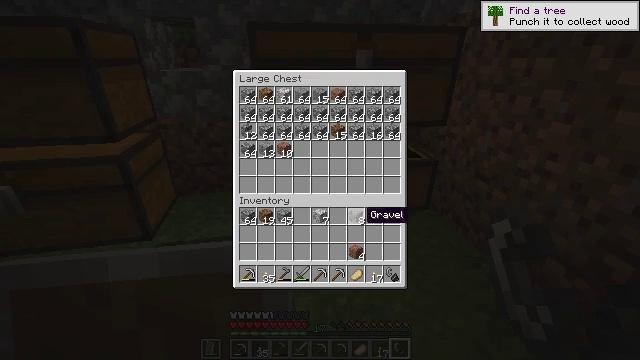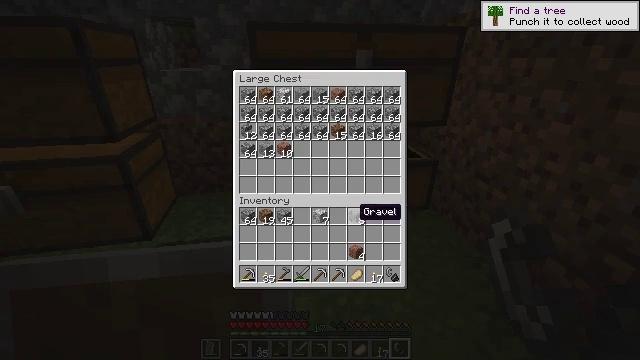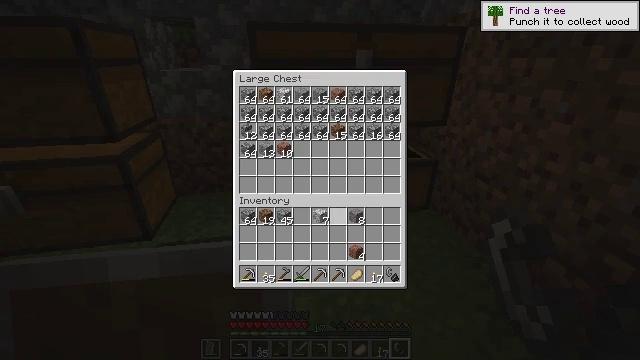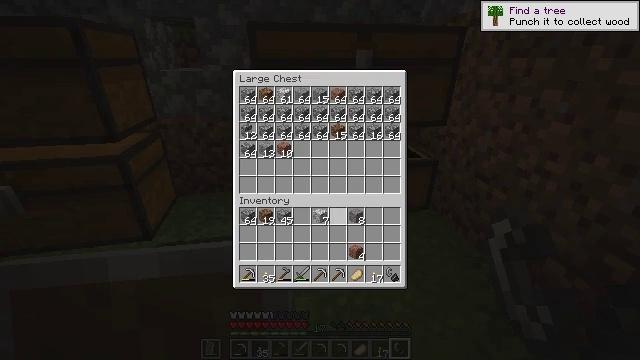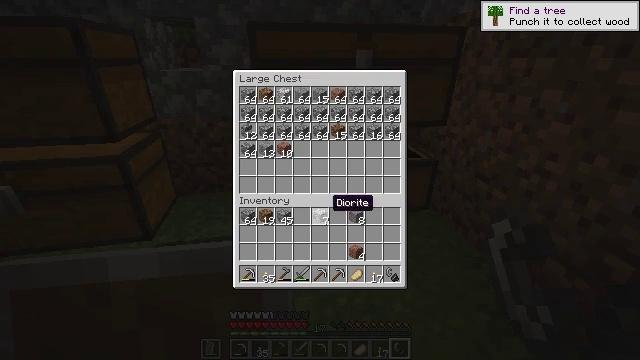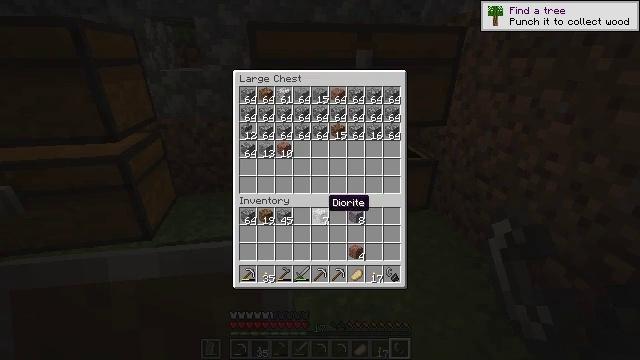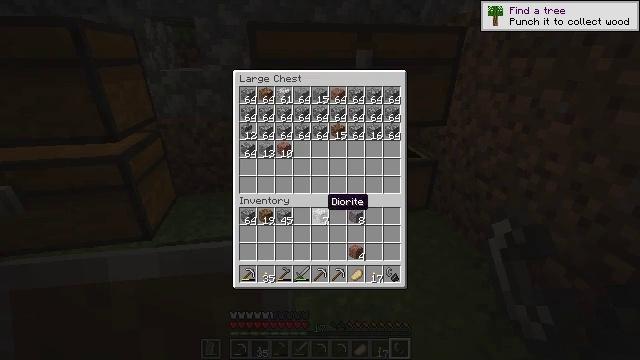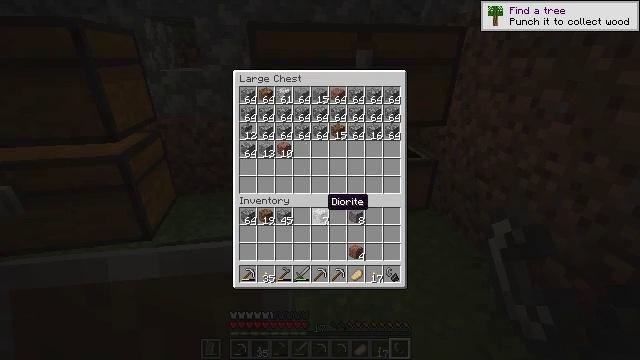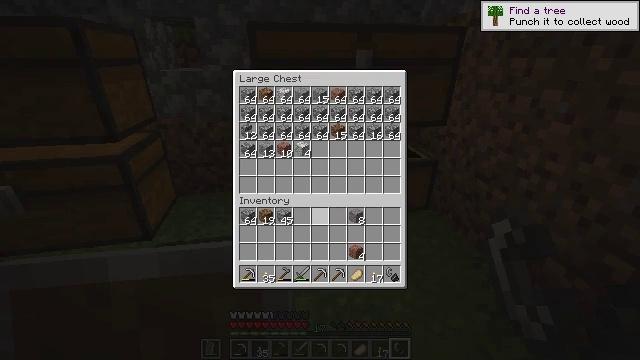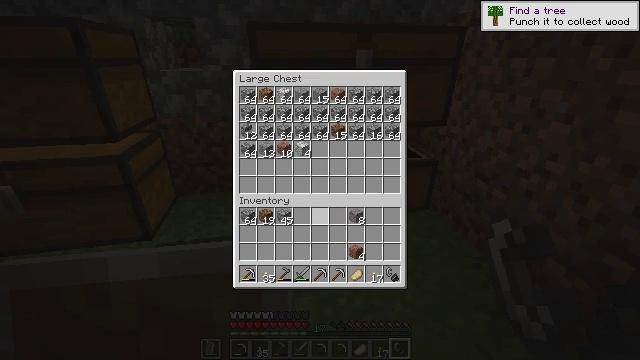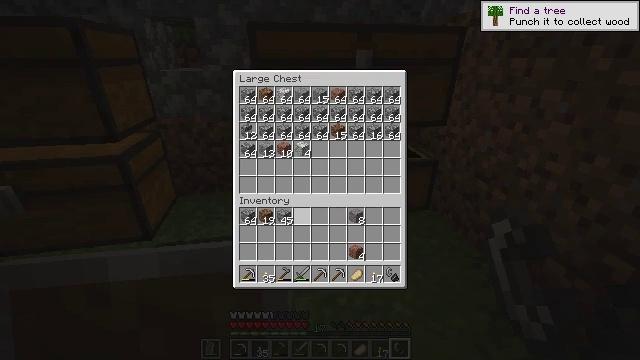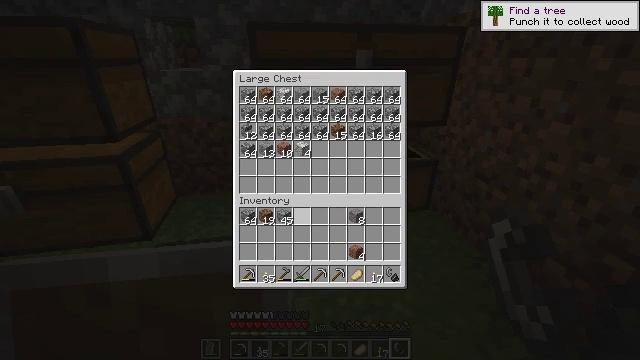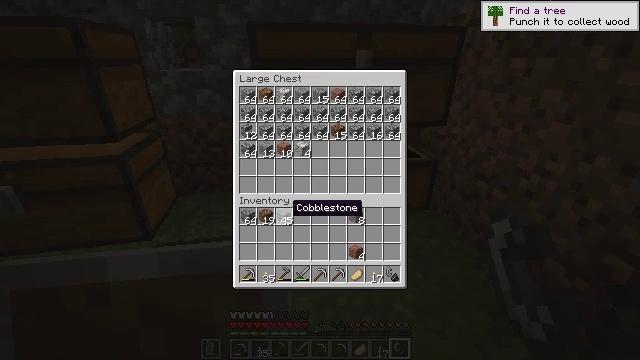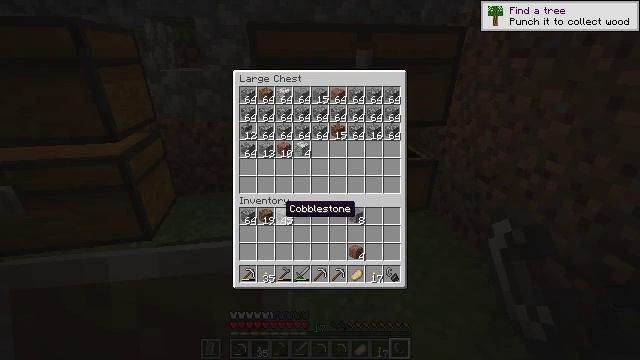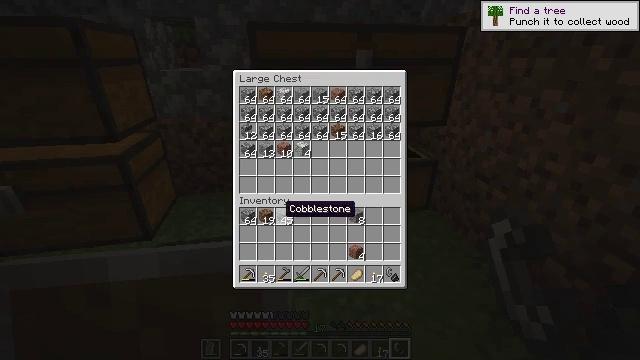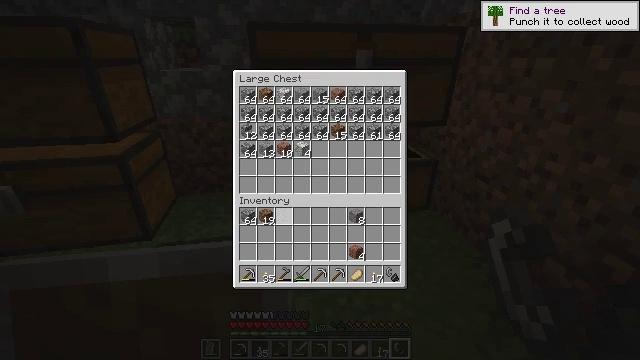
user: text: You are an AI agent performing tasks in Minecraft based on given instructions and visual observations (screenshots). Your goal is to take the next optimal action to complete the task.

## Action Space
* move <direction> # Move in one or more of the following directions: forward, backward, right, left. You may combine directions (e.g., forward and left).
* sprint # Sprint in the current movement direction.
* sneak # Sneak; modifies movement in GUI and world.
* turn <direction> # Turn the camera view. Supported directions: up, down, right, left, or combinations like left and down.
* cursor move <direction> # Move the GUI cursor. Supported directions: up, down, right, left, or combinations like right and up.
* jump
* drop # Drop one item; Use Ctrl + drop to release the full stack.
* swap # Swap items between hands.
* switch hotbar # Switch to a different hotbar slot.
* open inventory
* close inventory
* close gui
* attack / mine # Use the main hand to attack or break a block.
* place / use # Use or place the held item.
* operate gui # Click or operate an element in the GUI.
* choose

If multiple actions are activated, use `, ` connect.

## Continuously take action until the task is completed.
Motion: motion action
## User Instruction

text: Form a golden helmet using the crafting table and gold.
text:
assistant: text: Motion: sneak, cursor move left
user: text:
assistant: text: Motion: sneak
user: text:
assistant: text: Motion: sneak, cursor move left
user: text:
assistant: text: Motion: sneak
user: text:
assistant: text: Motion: sneak
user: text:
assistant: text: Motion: sneak
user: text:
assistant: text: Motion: sneak
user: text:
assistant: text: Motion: sneak, choose
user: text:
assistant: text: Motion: sneak, choose
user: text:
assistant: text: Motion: sneak, cursor move left
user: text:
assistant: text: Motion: sneak, cursor move left
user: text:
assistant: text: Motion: sneak, cursor move left
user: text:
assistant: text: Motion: sneak
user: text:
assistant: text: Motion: sneak
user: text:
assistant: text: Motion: sneak, choose
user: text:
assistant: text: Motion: sneak, choose
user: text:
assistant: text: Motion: sneak, choose
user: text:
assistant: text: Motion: sneak
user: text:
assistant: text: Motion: sneak
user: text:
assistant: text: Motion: sneak
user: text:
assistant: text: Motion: sneak, choose
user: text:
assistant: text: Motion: sneak, choose
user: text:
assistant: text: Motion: sneak
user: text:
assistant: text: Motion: sneak, cursor move left
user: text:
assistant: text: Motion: sneak
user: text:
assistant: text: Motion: sneak
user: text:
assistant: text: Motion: sneak
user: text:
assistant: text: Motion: sneak
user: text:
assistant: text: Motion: sneak
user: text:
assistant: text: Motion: sneak, choose